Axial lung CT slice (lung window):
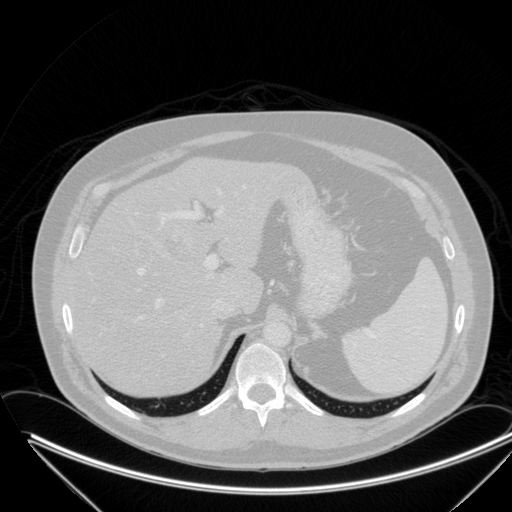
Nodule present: no